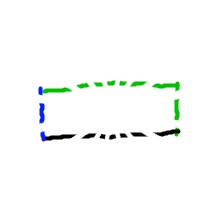
Shape: rectangle